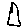
Label: triangle